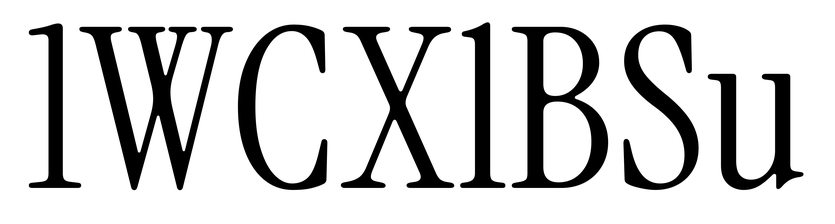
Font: InstrumentSerif-Regular